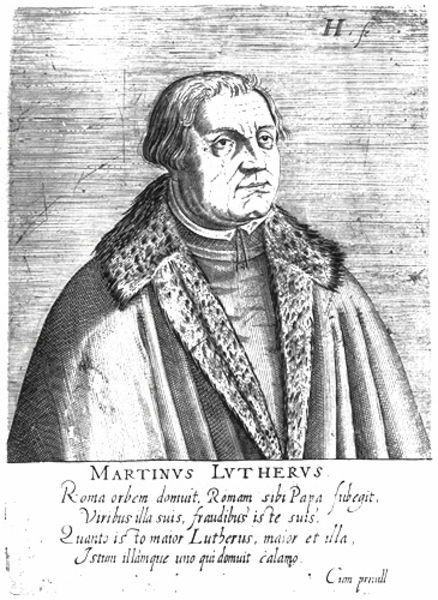
Titel: Bildnis des Martin Luther
Künstler: Hendrik (d.Ä.) Hondius
Institution: (Seriendruck)
Schlagwörter: mann, umhang, weiß, grau, haar, hintergrund, mund, nase, profil, schwarz, stirn, zeichnung, blick, alt, hemd, augen, bibel, falten, gesicht, kragen, pelz, ärmel, bild, bildnis, portrait, porträt, signatur, haare, mantel, kinn, rechts, renaissance, schrift, man, grafik, tafel, dick, inschrift, robe, druck, schraffur, stich, seite, schwarzweiß, text, bildniss, rom, talar, pelzkragen, pelzmantel, halbprofil, halb, wams, richtung, luther, kupferstich, blich, latein, lateinisch, martin, reformation, martin luther, vers, schaube, reformator, theologe, kupferstick, schaupe